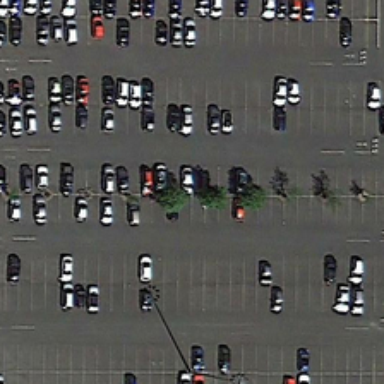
Many cars are parked in a parking lot with many empty parking spaces .